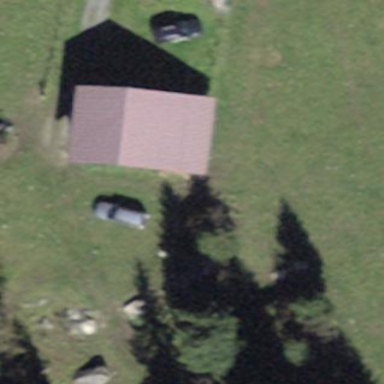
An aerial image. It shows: Rural barn.